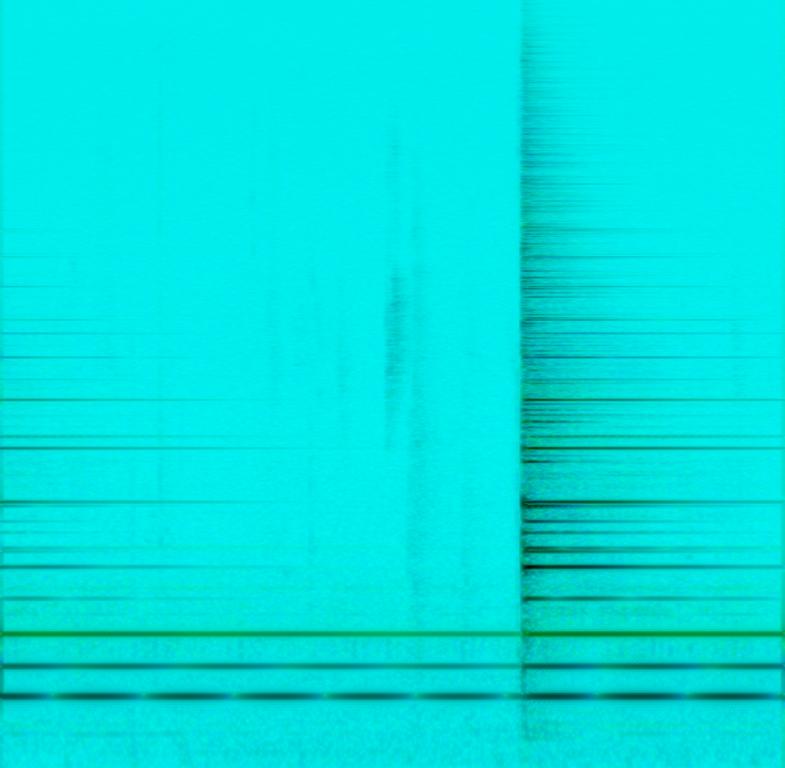
You can hear a bell ringing with a lot of release time. In the background a bird is chirping. This song may be used for starting a documentary.